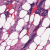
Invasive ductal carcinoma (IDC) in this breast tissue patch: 0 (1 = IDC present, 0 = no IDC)